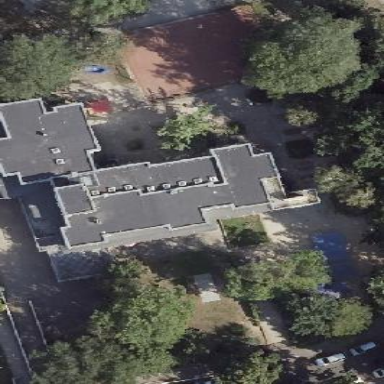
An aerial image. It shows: Kindergarten.